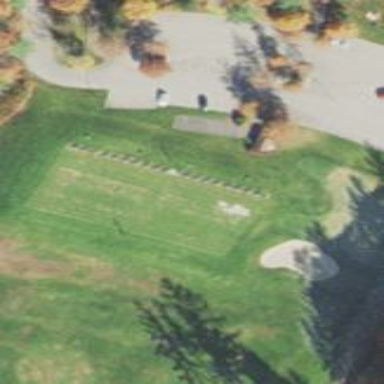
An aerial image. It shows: Grassy area used as driving range for golf.